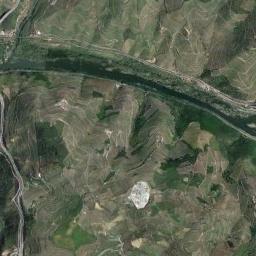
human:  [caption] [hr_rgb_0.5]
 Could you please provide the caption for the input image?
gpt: A green river curved like an arc, On both sides of the bank are mountains with sparse green vegetation .

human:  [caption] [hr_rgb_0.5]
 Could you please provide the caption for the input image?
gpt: Many trees are around the river .

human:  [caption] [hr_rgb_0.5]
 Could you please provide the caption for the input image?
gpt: The river goes through bare land and green grass .

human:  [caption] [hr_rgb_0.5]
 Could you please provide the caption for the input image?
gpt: The deep blue river goes through the mountainous area .

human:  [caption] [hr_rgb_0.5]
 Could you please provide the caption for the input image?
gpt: There are some green meadows and farmlands near the river .